Question:
I have the following table with 4 columns and I want max of count1 and group it by sname. Max of count1 is giving me the max but when i am doing group by sname, it is taking wrong cname along with sname.
What I am expecting is s1 c2 30 and s2 c1 40. can anybody help me out with mysql query
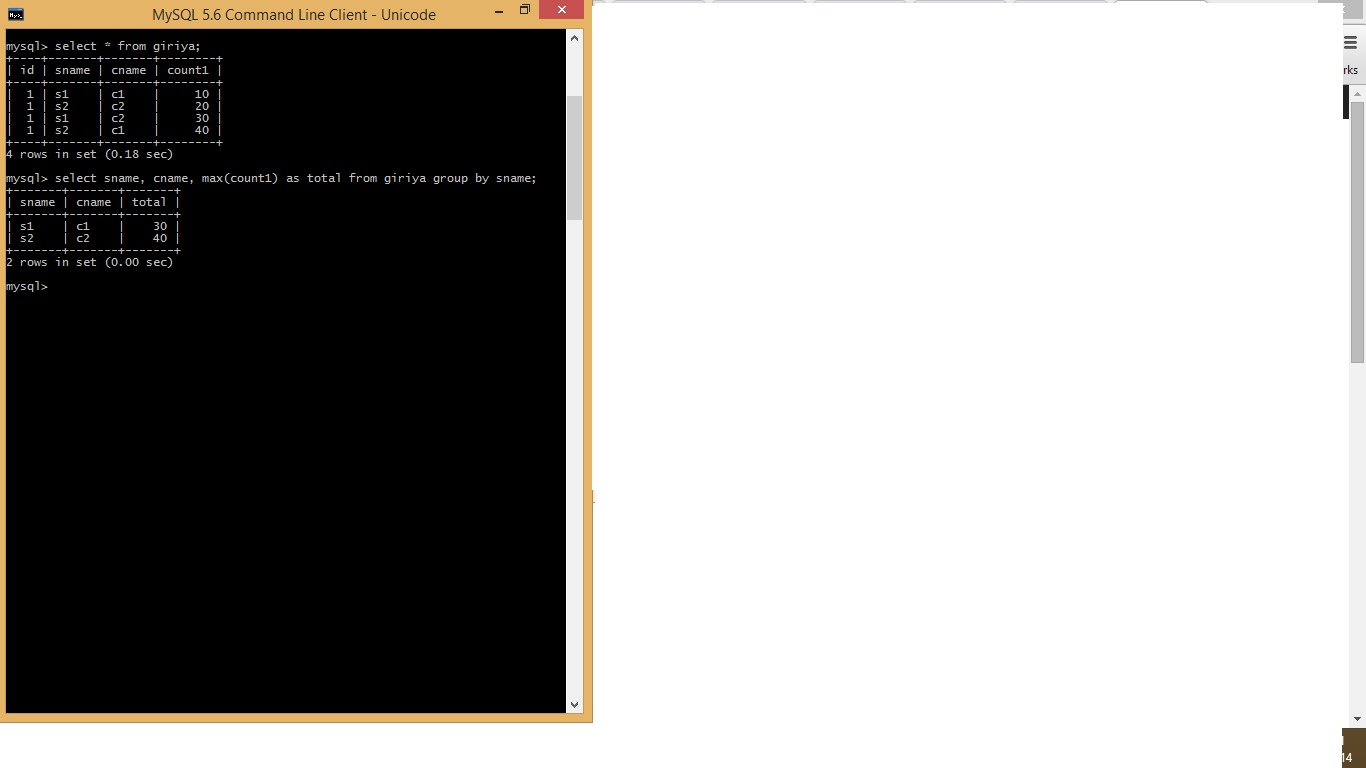
Answer: '''
SELECT g.sname AS sname, g.cname AS cname, g.count1 AS total
FROM giriya AS g
INNER JOIN (SELECT cname, MAX(count1) AS countMax GROUP BY cname) AS ss
ON g.cname = ss.cname AND g.count1 = ss.countMax
'''